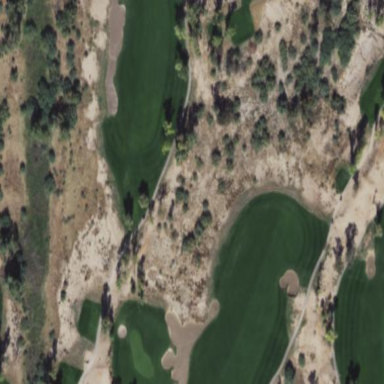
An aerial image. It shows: Rough area on grassy golf course.